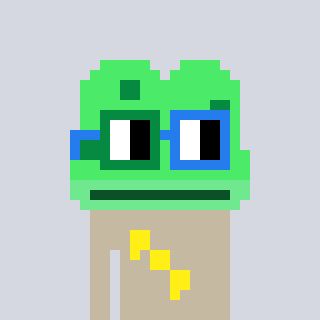
a pixel art character with square green and blue glasses, a frog-shaped head and a bege-colored body on a cool background